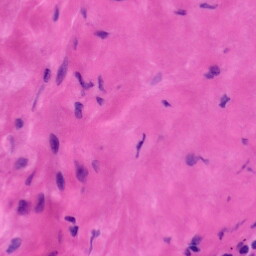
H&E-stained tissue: Tonsil